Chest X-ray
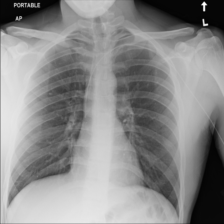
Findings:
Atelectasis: negative
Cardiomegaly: negative
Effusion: negative
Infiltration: negative
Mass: negative
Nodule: negative
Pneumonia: negative
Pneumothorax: negative
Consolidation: negative
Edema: negative
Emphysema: negative
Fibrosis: negative
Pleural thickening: negative
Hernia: negative